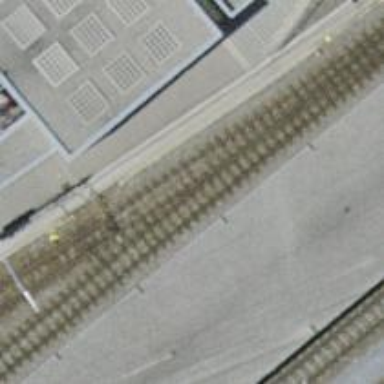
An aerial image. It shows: Railway stop with public transport stop position.